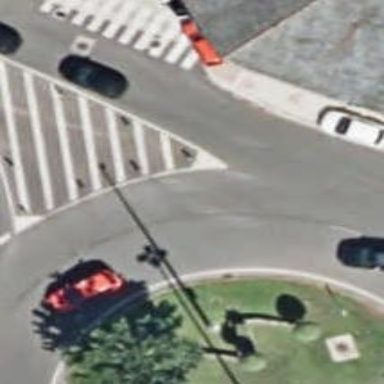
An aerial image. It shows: Tertiary road with asphalt surface leading to roundabout. There is separate sidewalk along the road.